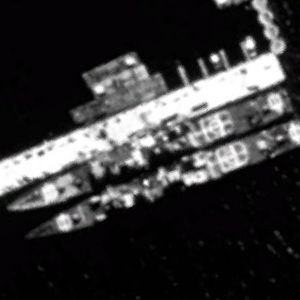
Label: cruiser